Interaction volume radius: 5 \u00c5
Interaction volume height: 15 \u00c5
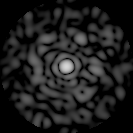
Disorder parameter: 0.8228